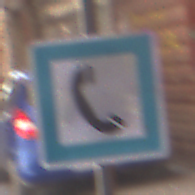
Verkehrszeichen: Fernsprecher
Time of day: MorningAfternoon
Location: Outdoor (Urban)
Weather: Clear
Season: NotSpecified
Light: Natural